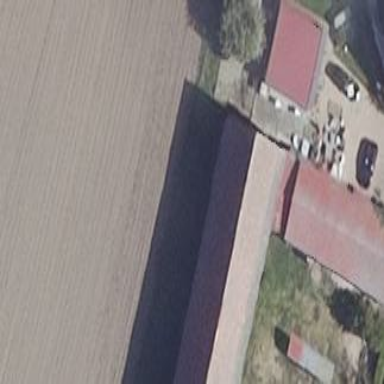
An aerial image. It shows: Shed building.